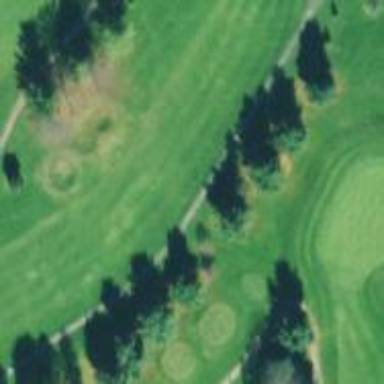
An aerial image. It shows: Golf hole.